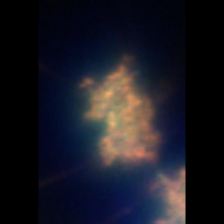
Taxon: Unknown_detritus
Group: Unknown